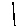
Label: line